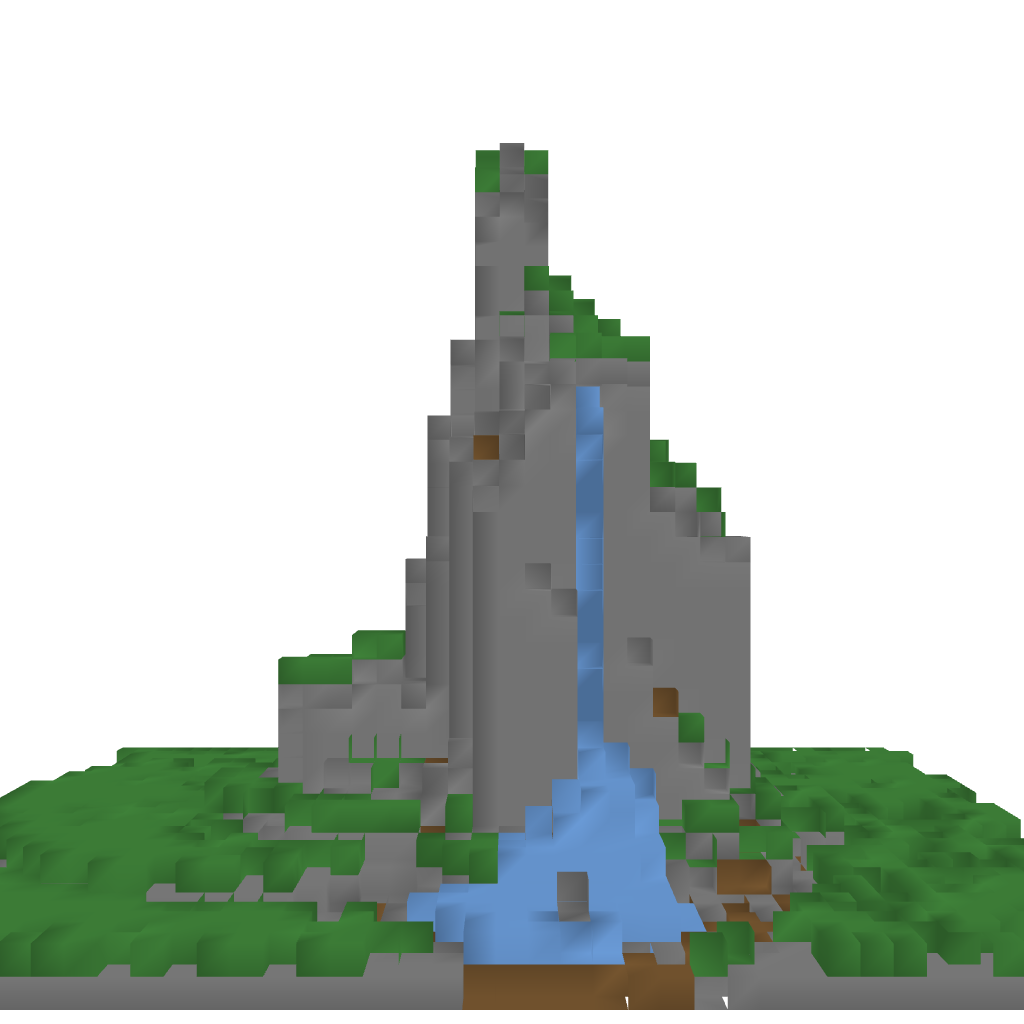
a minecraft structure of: Mini Mountain With WaterFall good quality